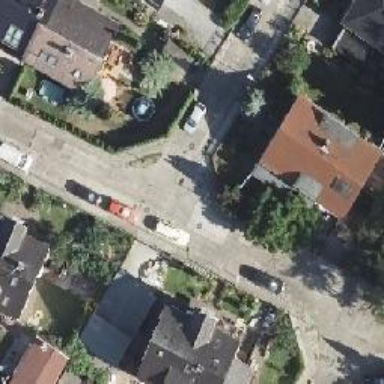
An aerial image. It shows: Residential road paved with concrete.